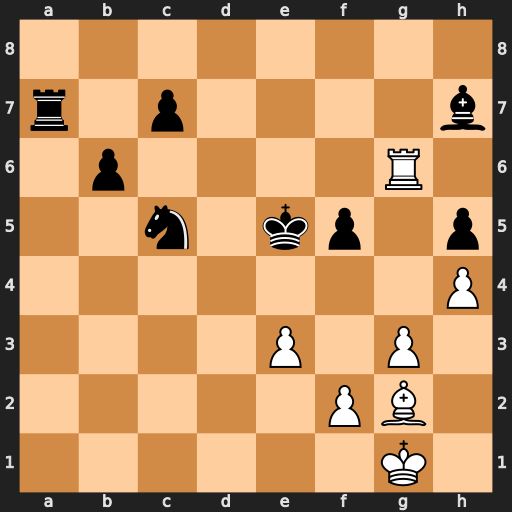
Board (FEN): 8/r1p4b/1p4R1/2n1kp1p/7P/4P1P1/5PB1/6K1
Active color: w
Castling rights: -
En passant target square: -
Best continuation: f4#